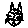
Label: cat